如图，$AB$ 为 $\odot O$ 的直径，$C$ 是圆上一点，$D$ 是 $BC$ 的中点。

(1) 尺规作图：过点 $D$ 作 $AB$ 的垂线，交半圆 $AB$ 于点 $E$，交直径 $AB$ 于点 $F$（保留作图痕迹，不写作法）；

(2) 点 $P$ 是弧 $AE$ 上一点，连接 $BP$，$CP$，$AC = 6$，$BF = 2$

 \textcircled{1} 求 $\tan \angle BPC$ 的值；

\textcircled{2} 若 $CP$ 为 $\angle ACB$ 的角平分线，求 $CP$ 的长。
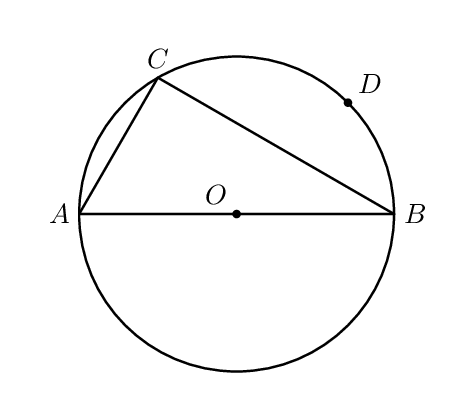
【解答】
【答案】(1) 见解析

(2)  \textcircled{1} $\boldsymbol{\tan \angle BPC = \dfrac{4}{3}}$； \textcircled{2} $\boldsymbol{CP = 7\sqrt{2}}$

【分析】

【详解】(1) 解：如图，在半圆 $AB$ 上取点 $E$，使 $\widehat{BD} = \widehat{BE}$，连接 $DE$ 交 $AB$ 于 $F$，

$\therefore DE \perp AB.$

(2) 解：① 连接 $OD$，

$\because D$ 是 $BC$ 的中点，

$\therefore CD = BD,$

$\therefore \angle CAB = \angle DOB,$

$\because AB$ 为 $\odot O$ 的直径，

$\therefore \angle ACB = 90^\circ,$

$\because DE \perp AB,$

$\therefore \angle DFO = 90^\circ,$

$\therefore \triangle ACB \backsim \triangle OFD,$

$\therefore \frac{AC}{AB} = \frac{OF}{OD},$

设 $\odot O$ 的半径为 $r$，则 $\frac{6}{2r} = \frac{r-2}{r}$，

解得 $r = 5$，

经检验，$r = 5$ 是方程的解，

$\therefore AB = 2r = 10,$

$\therefore BC = \sqrt{AB^2 - AC^2} = \sqrt{10^2 - 6^2} = 8,$

$\therefore \tan \angle CAB = \frac{BC}{AC} = \frac{8}{6} = \frac{4}{3},$

$\because \angle BPC = \angle CAB,$

$\therefore \tan \angle BPC = \frac{4}{3};$

② 如图，过点 $B$ 作 $BG \perp CP$ 交 $CP$ 于点 $G$，

$\therefore \angle BGC = \angle BGP = 90^\circ,$

$\because \angle ACB = 90^\circ,\ CP \text{ 是 } \angle ACB \text{ 的平分线},$

$\therefore \angle ACP = \angle BCP = 45^\circ,$

$\therefore \angle CBG = 45^\circ,$

$\therefore CG = BG = BC \cdot \cos 45^\circ = 8 \times \frac{\sqrt{2}}{2} = 4\sqrt{2},$

$\because \tan \angle BPC = \frac{4}{3} = \frac{BG}{GP},$

$\therefore GP = \frac{3}{4}BG = \frac{3}{4} \times 4\sqrt{2} = 3\sqrt{2},$

\(
\therefore CP = CG + GP = 4\sqrt{2} + 3\sqrt{2} = 7\sqrt{2}.
\)
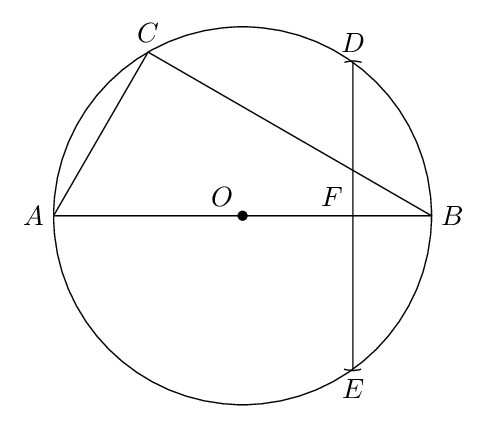
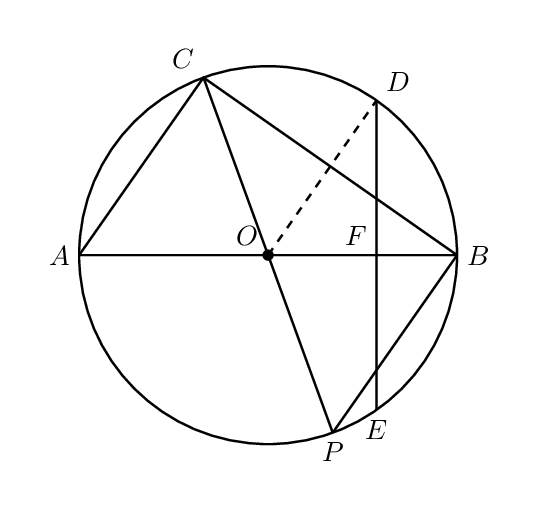
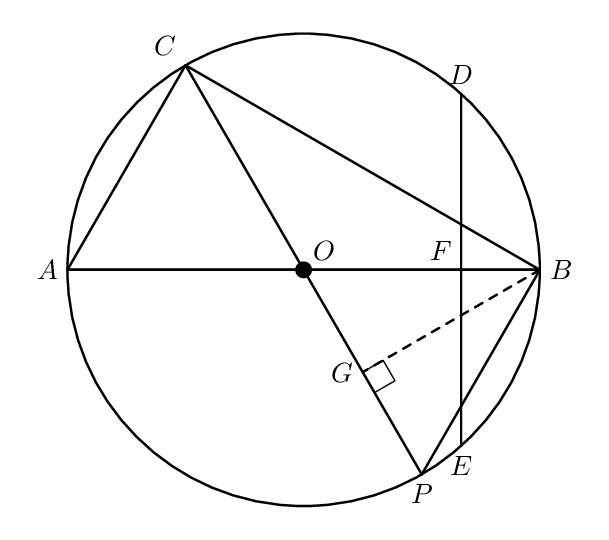